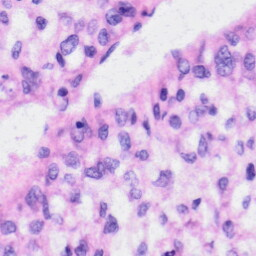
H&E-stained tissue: Liver